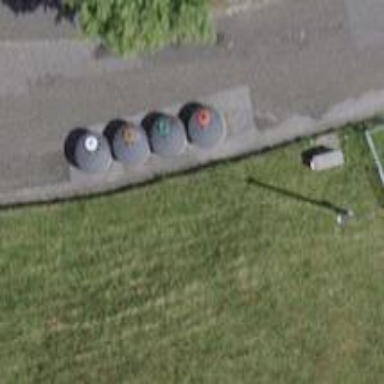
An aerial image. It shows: Recycling container in the area designated for recycling.